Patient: sex M, age 81
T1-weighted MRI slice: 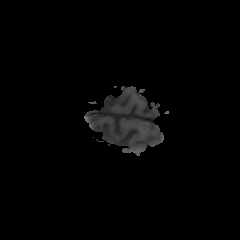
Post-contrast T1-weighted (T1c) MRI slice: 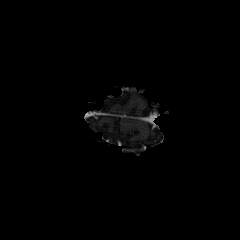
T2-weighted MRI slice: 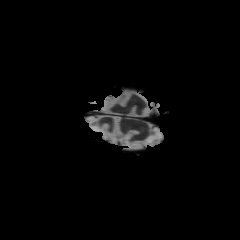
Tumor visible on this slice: no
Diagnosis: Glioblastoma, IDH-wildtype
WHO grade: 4